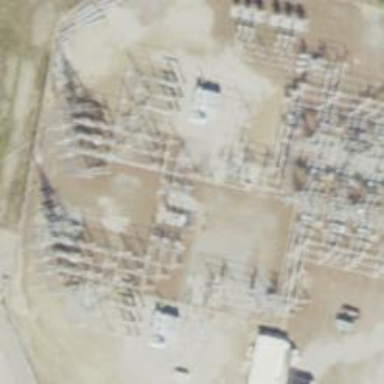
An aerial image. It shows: Switch used for power control.